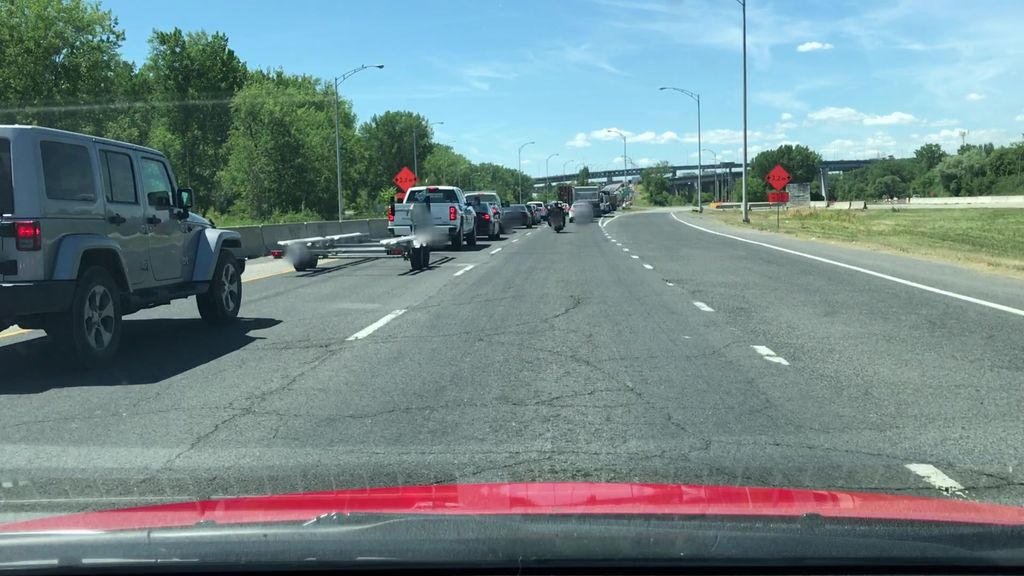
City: montreal